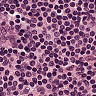
Metastatic tissue present: no